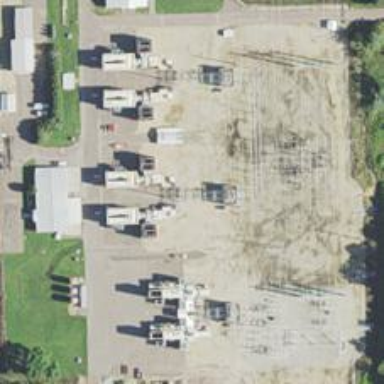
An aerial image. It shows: Generator powered by gas turbine running on oil and gas.